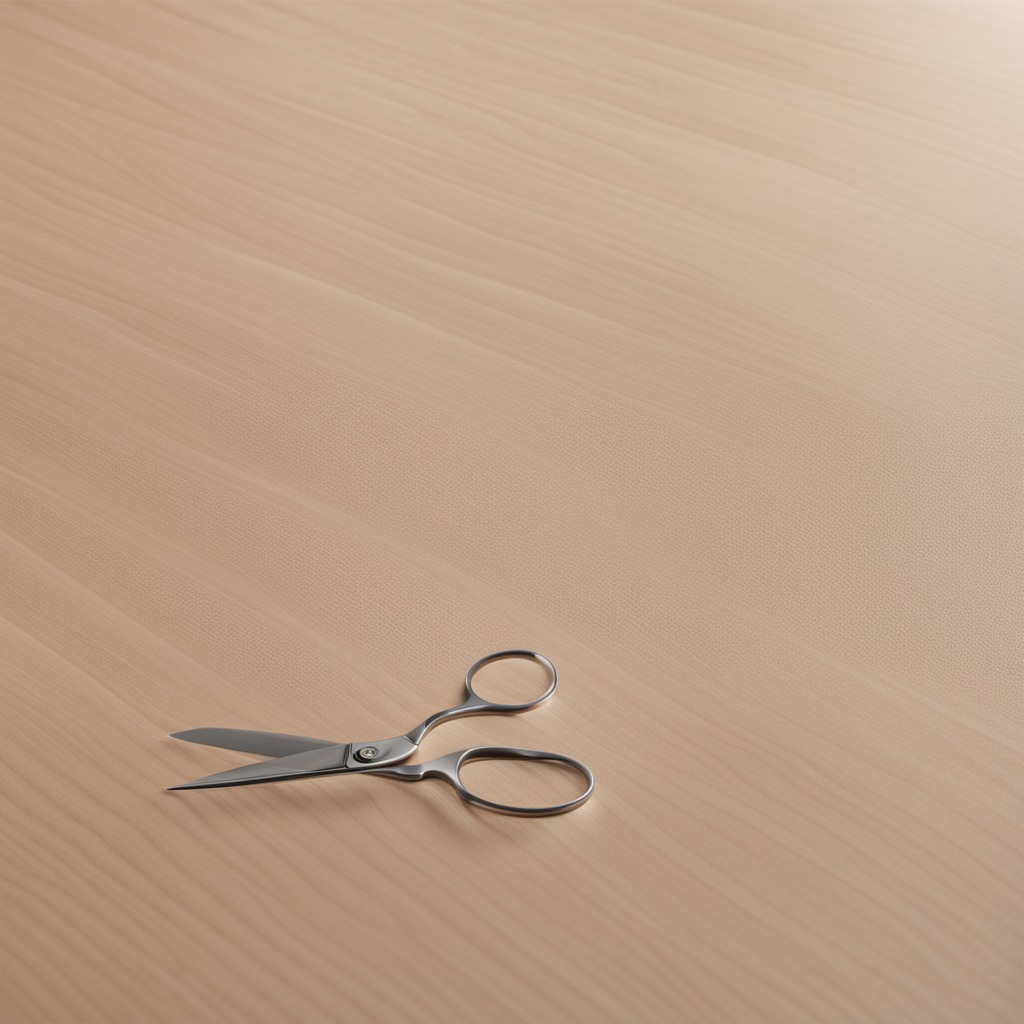
A scissor lying on a wooden table in an outdoor workshop during daytime bright natural light soft shadows worn but beneath the cloth